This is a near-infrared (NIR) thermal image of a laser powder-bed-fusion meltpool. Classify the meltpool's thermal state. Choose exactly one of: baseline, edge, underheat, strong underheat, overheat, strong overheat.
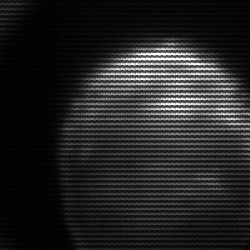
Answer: edge